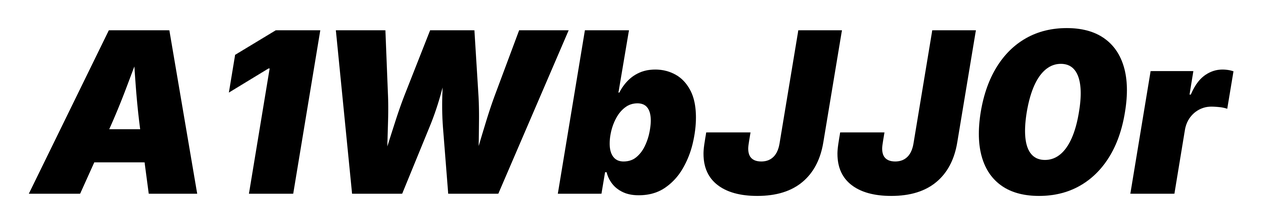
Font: Inter-Italic_Black_Italic